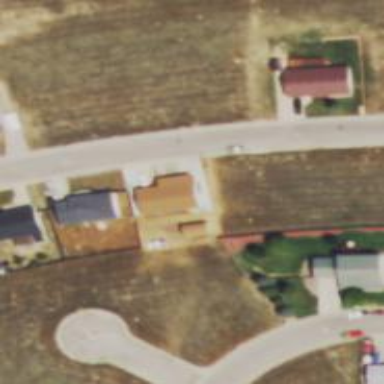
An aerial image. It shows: Residential road.